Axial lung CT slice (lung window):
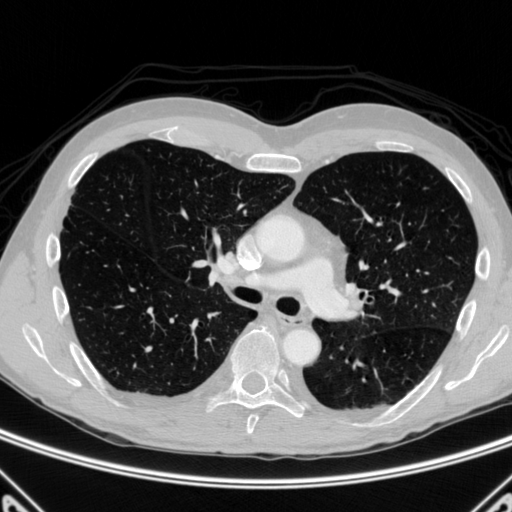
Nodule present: no